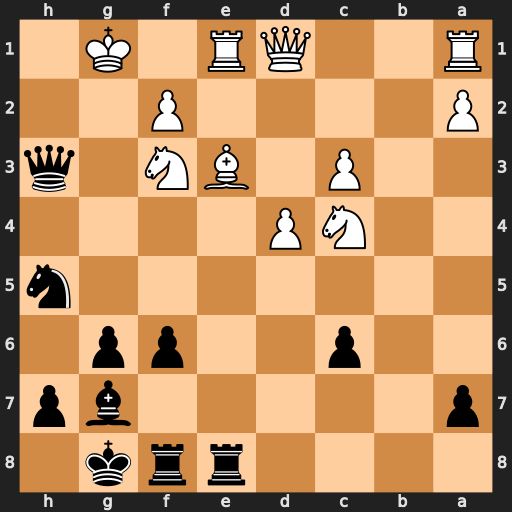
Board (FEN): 4rrk1/p5bp/2p2pp1/7n/2NP4/2P1BN1q/P4P2/R2QR1K1
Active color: b
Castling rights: -
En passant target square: -
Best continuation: Re4 Nh2 Rh4 Qf3 Qxh2+